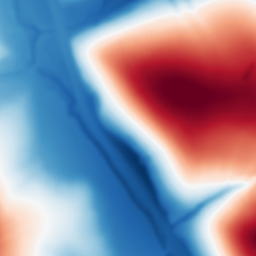
Category: multiscale
Decomposition family: dog_multiscale
Decomposition parameters: sigma_ratio: 2
n_scales: 6
base_sigma: 2
Upsampling method: regularized
Upsampling parameters: scale: 4
lambda_reg: 0.001
Upsampling scale: 4